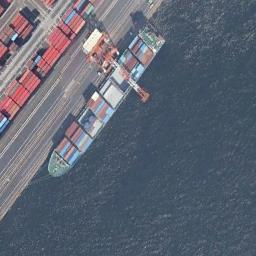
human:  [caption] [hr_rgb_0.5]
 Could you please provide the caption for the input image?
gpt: The cargo ship full of containers is docked at the container terminal and the water is deep blue .

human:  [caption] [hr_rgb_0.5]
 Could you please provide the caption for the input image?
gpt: A green container-laden ship is docked by the dock, With large containers and loading and unloading equipment on the dock .

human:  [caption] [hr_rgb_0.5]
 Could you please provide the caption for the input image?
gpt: There are many containers on the ship .

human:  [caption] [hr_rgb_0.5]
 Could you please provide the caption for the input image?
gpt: There is a ship in the blue water on the shore .

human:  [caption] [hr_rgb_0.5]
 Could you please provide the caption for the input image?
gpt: The ship with many containers is at the harbor with many containers .